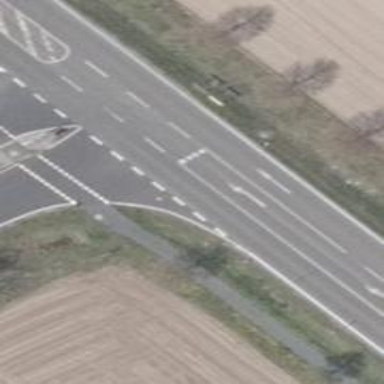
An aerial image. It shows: Secondary road with asphalt surface.